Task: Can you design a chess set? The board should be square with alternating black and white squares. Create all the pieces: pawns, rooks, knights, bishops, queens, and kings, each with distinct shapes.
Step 1888:
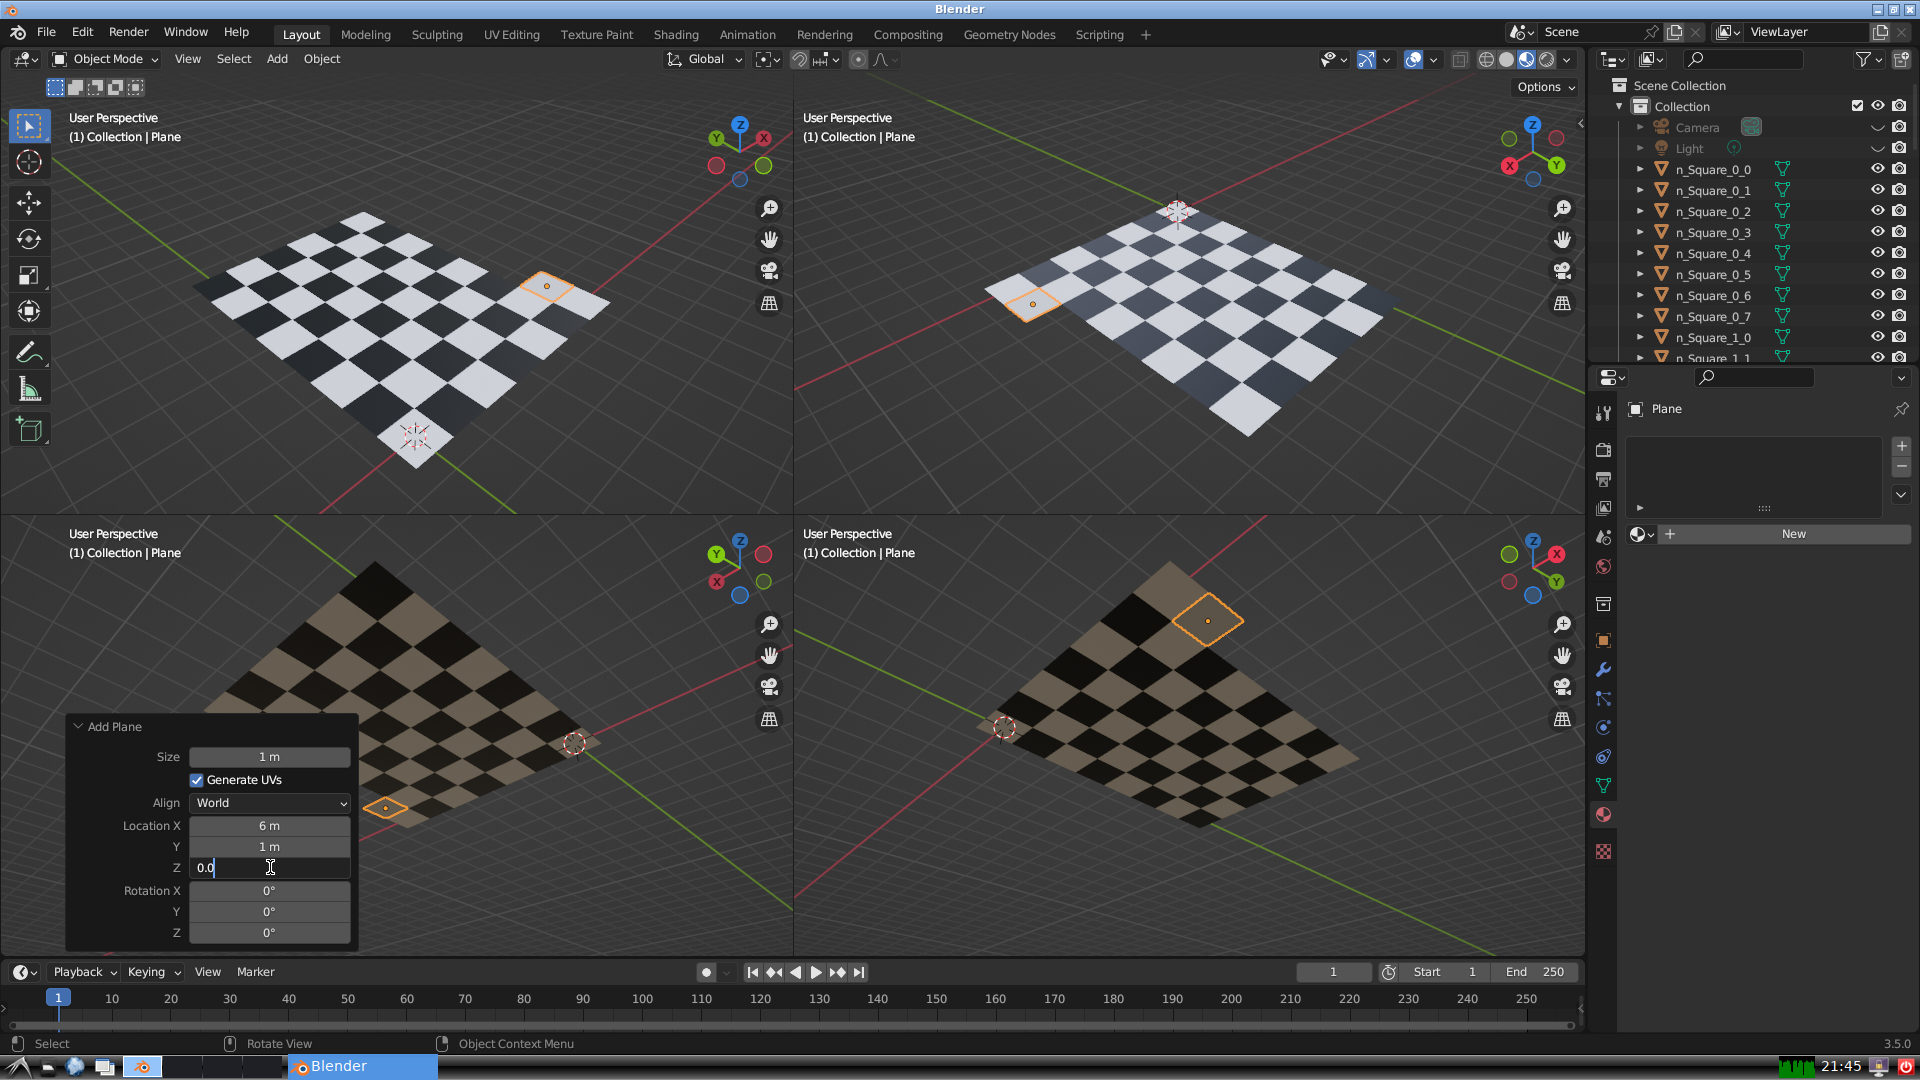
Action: {"key_press": ['Return']}